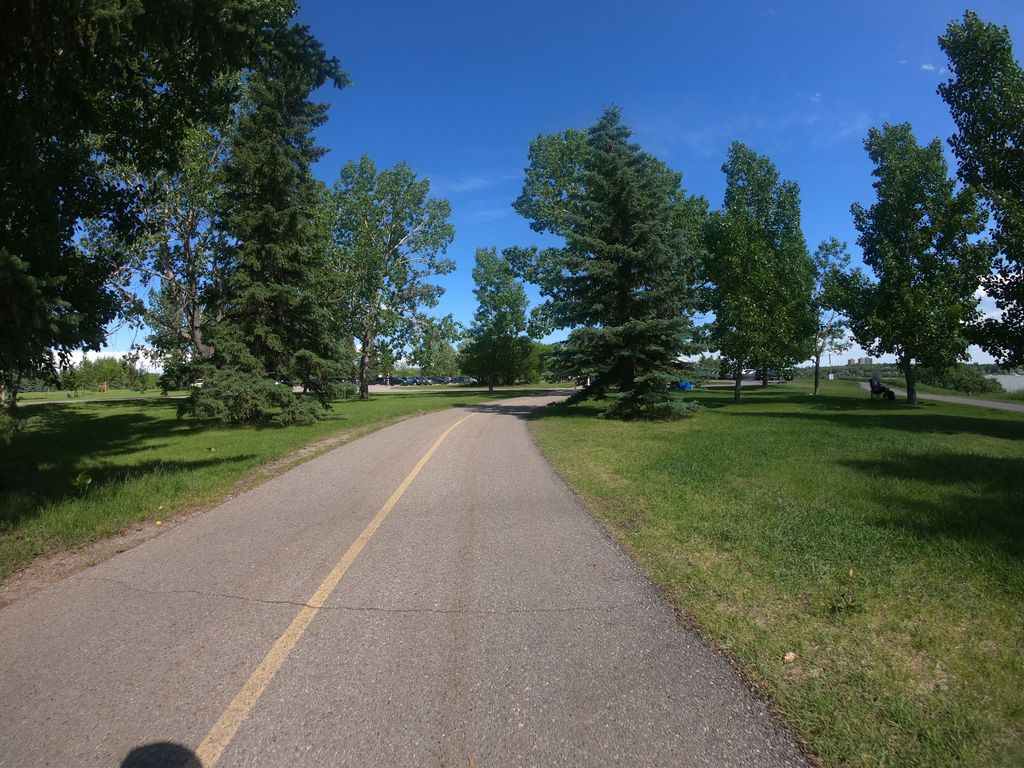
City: calgary